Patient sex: M
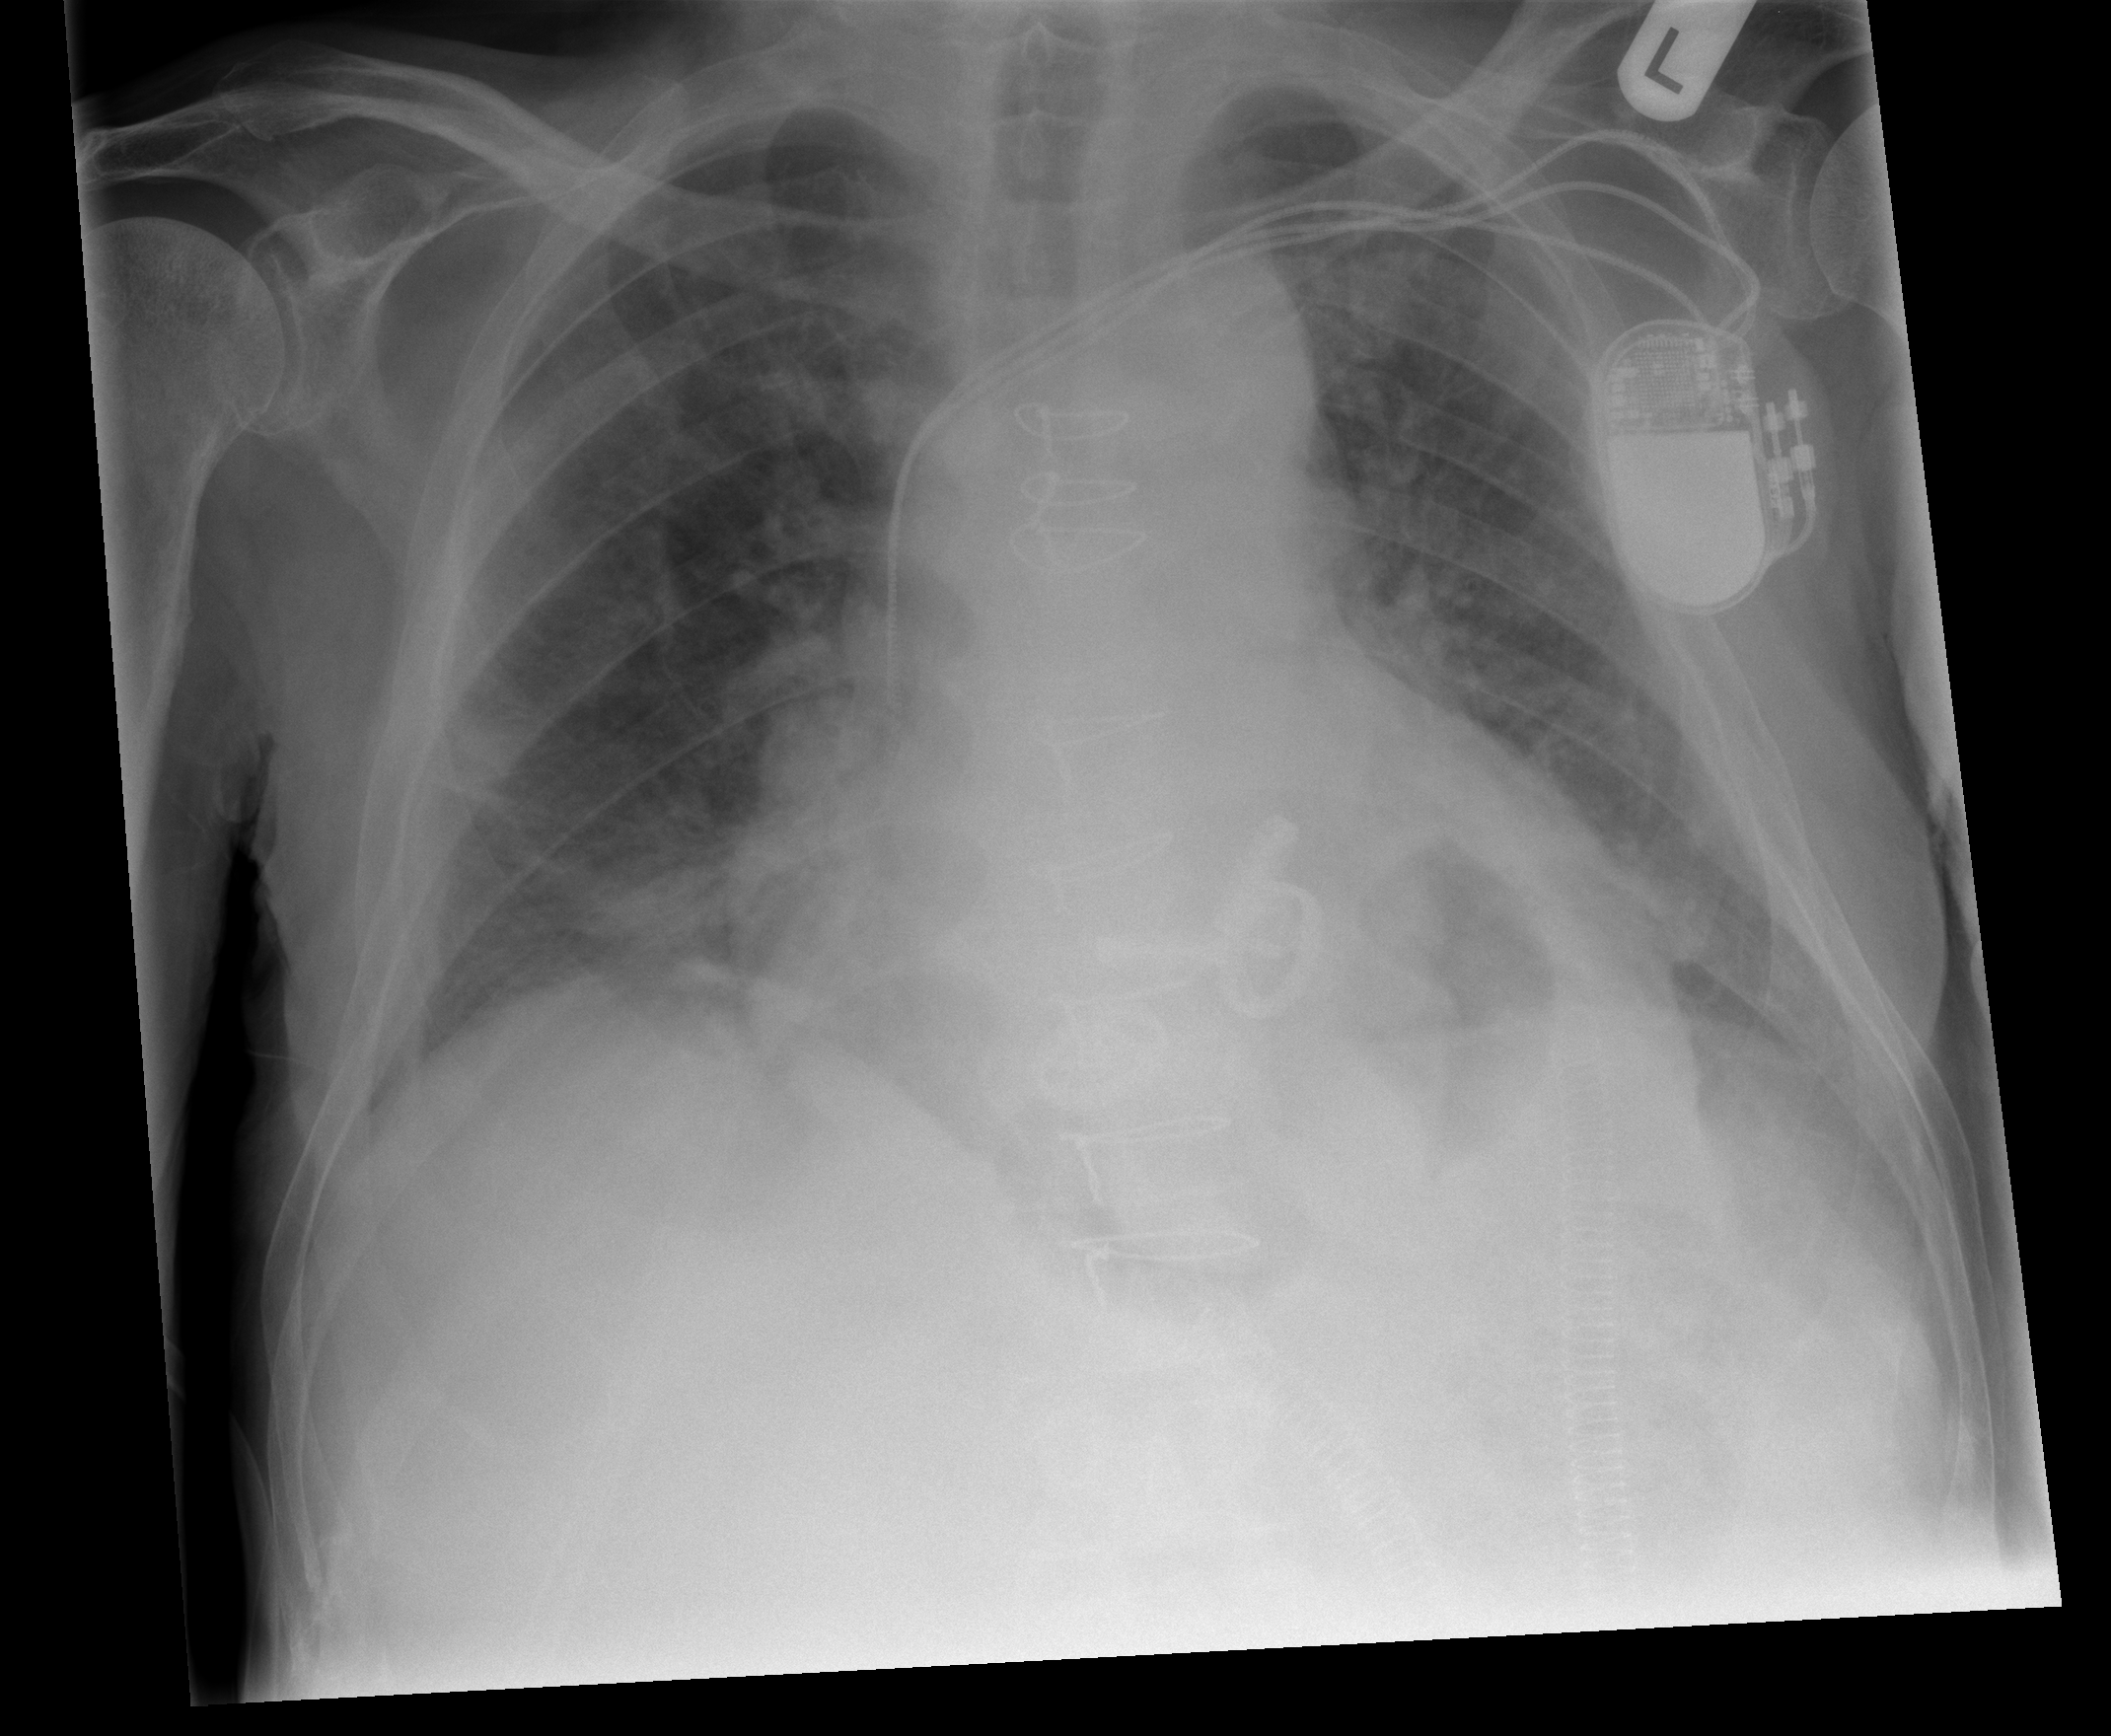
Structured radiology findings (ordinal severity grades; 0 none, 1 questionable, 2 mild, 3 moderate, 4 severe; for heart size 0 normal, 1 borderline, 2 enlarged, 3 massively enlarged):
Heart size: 2
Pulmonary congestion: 3
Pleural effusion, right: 2
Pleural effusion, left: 1
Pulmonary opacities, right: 0
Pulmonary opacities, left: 0
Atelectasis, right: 2
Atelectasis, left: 2